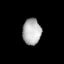
Tissue: lung
Cell type: Epithelial cells
Senescence score: 0.1754
Nuclear area (px): 473
Mean DAPI intensity: 179.634